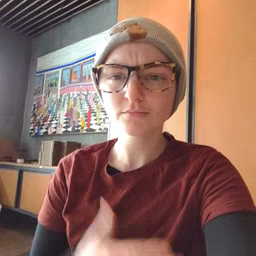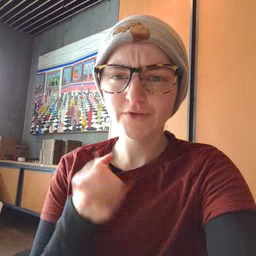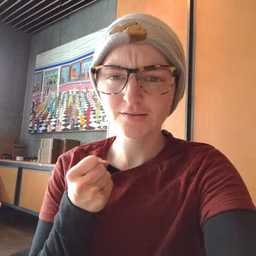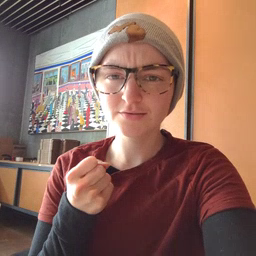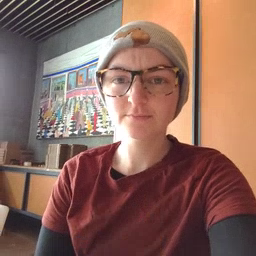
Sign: fast